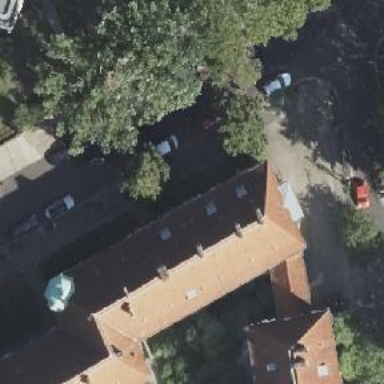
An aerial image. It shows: View of apartment building.